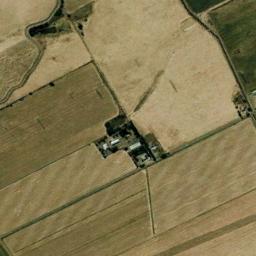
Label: rectangular_farmland